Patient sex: M
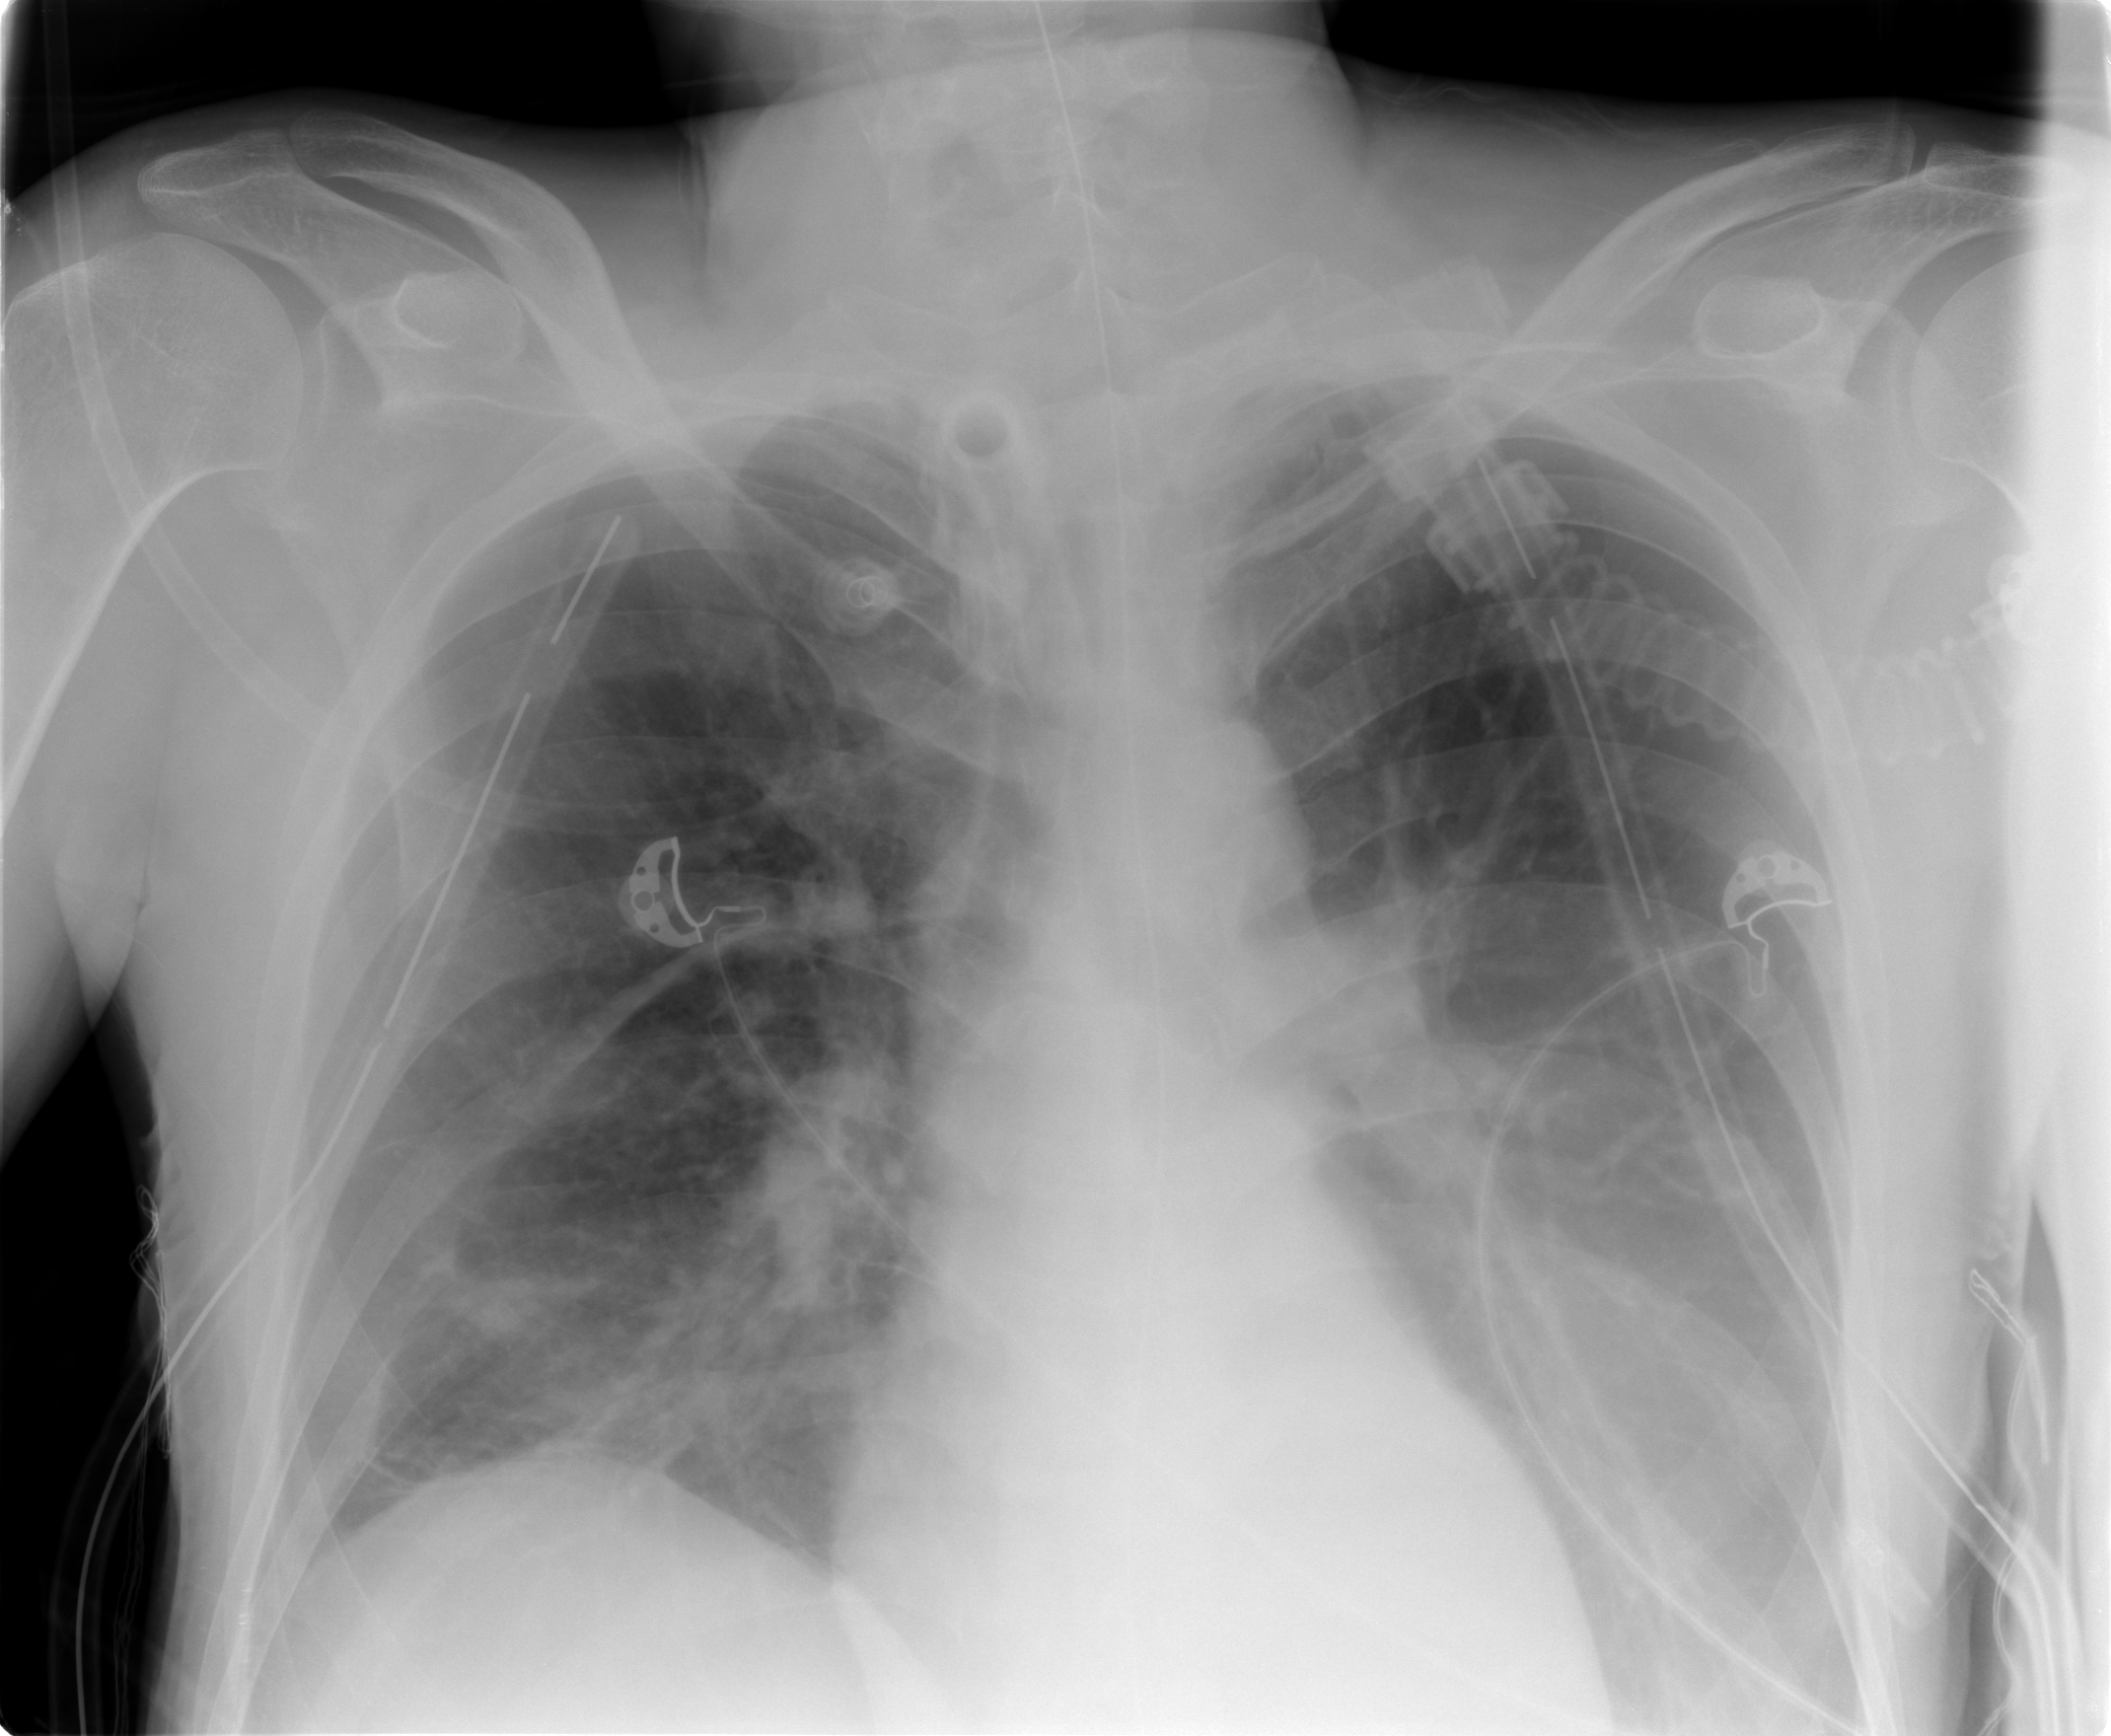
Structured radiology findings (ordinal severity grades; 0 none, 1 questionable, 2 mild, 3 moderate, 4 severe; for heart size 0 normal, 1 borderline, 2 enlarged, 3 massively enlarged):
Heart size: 0
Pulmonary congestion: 0
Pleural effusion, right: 1
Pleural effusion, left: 2
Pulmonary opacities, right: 2
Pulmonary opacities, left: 1
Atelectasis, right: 2
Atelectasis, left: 2